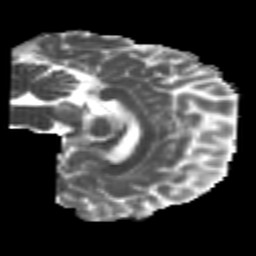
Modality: MD
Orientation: sagittal
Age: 22
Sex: male
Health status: healthy
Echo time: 0.074 s